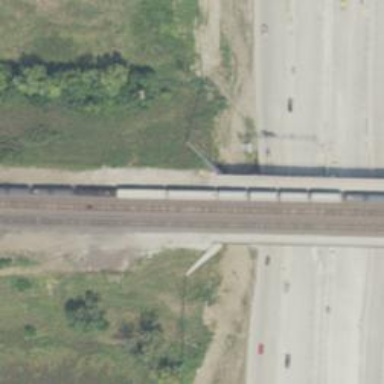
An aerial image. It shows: Railway bridge.